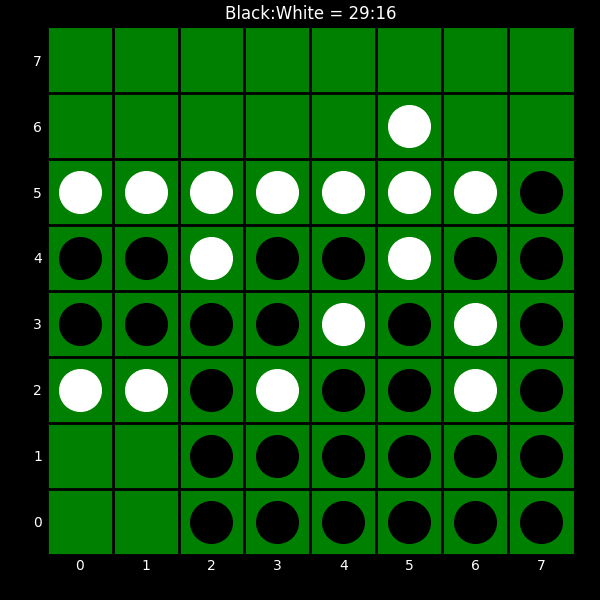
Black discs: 29
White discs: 16